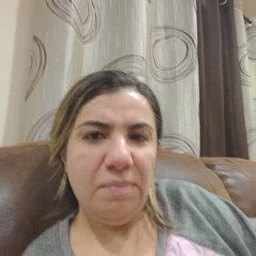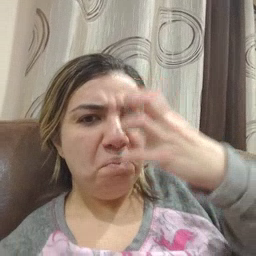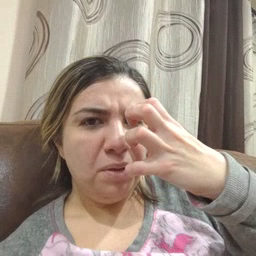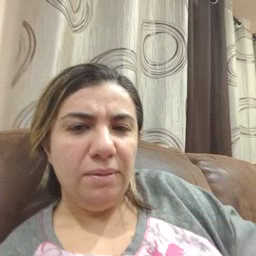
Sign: mad